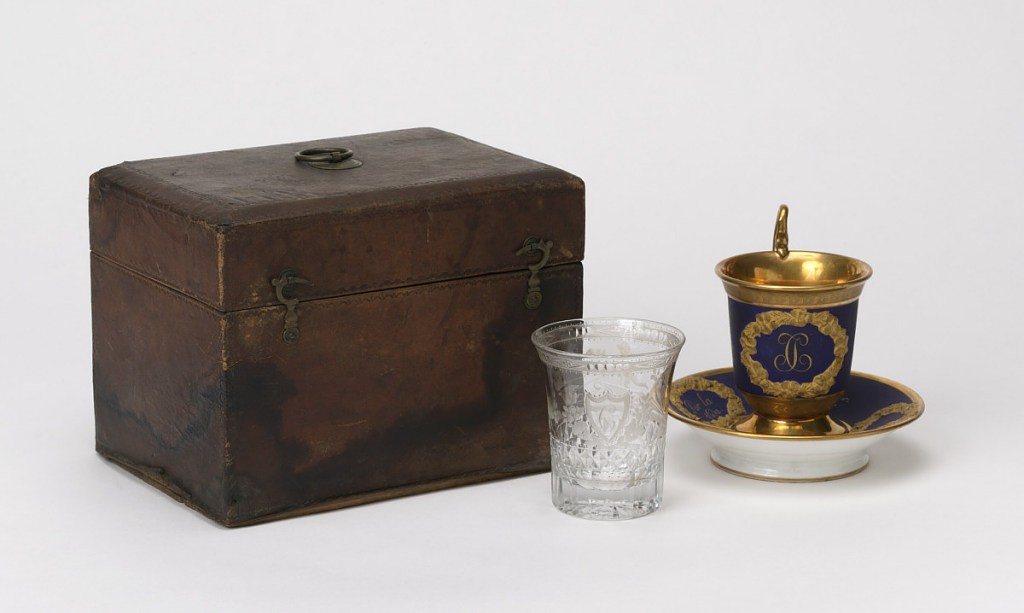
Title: Porcelain Cup, Saucer, and Glass Beaker with Box
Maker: Buen Retiro Manufactory, Spanish, 1759 – 1808
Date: ca. 1803–1808
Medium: porcelain, vitreous enamel, gold; glass; wood, brass, leather
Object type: cup, saucer, beaker, box
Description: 1931-41-7-a/d: Cup (a) with flaring rim, high loop handle termina...;     1931-41-8: Beaker with flaring rim. Heavy channeled base surm...